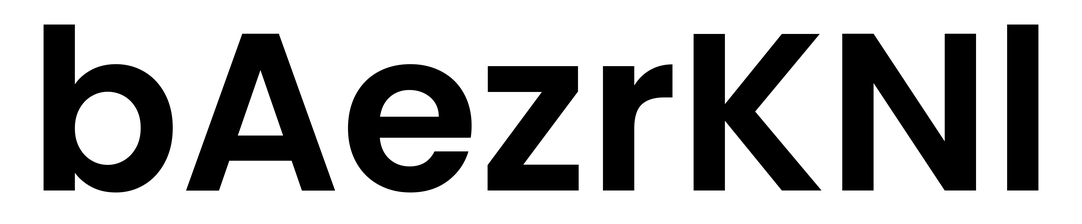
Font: Poppins-SemiBold